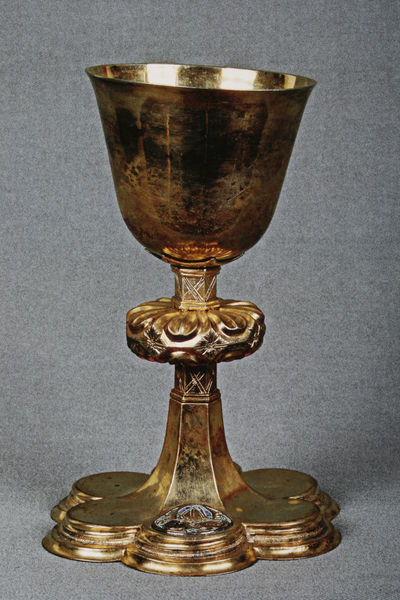
Titel: Kelch
Künstler: Werkstatt in Trient
Standort: Pergine
Institution: Kirche der Natività di Maria
Schlagwörter: blau, fuß, wasser, blume, glas, grau, licht, ornament, alt, trinken, schale, silber, sockel, spiegel, spiegelung, kirche, gold, kelch, lippe, rund, krug, schwer, matt, church, king, wein, yellow, glanz, floral, verzierung, picture, reflection, glänzend, metall, brown, bauch, bronze, foto, fotografie, photographie, stiel, griff, becher, messing, medaillon, vergoldet, gerät, wine, manschette, gravur, photo, verziert, knauf, flower, silver, mittelalter, messe, metal, abendmahl, golden, pokal, emblem, heilig, trim, etching, angewandte kunst, goldschmiedekunst, nodus, objekt, schaft, ziseliert, email, sakral, christentum, glass, trinkgefäss, liturgie, bauchig, kuppa, getrieben, gral, kleeblatt, ancient, bent, detail, shiny, christ, cup, goldschmiedearbeit, kanuf, kreuz, carving, pedestal, round, liturgisch, tall, einschlüsse, base, patene, pes, abendmahlskelch, balusterschaft, messkelch, inschüsse, liturgi, liturgisches instrument, messbecher, vasa sacra, catholic, chalice, eucharist, goblet, platform, graal, kubok, blüte, carved, etch, blatt, hexagon, petal, curved, carve, dented, intricate, handle, crooked, polished, rim, hostienbecher, decorations, kunsthandwerk, etchings, communion, tarnished, geschirr, grail, gold-plated, holy grail, dent, sechsblatt, sechspass, knospe, andreaskreuz, six sided, chilse, vchalice, holly cup, drinking cup, holly grail